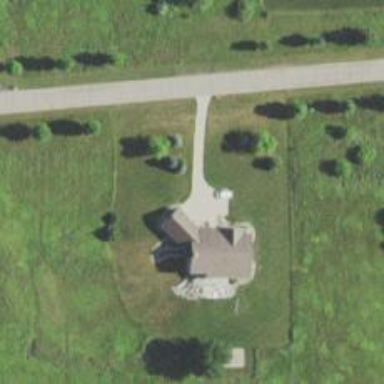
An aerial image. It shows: Driveway.